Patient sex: M
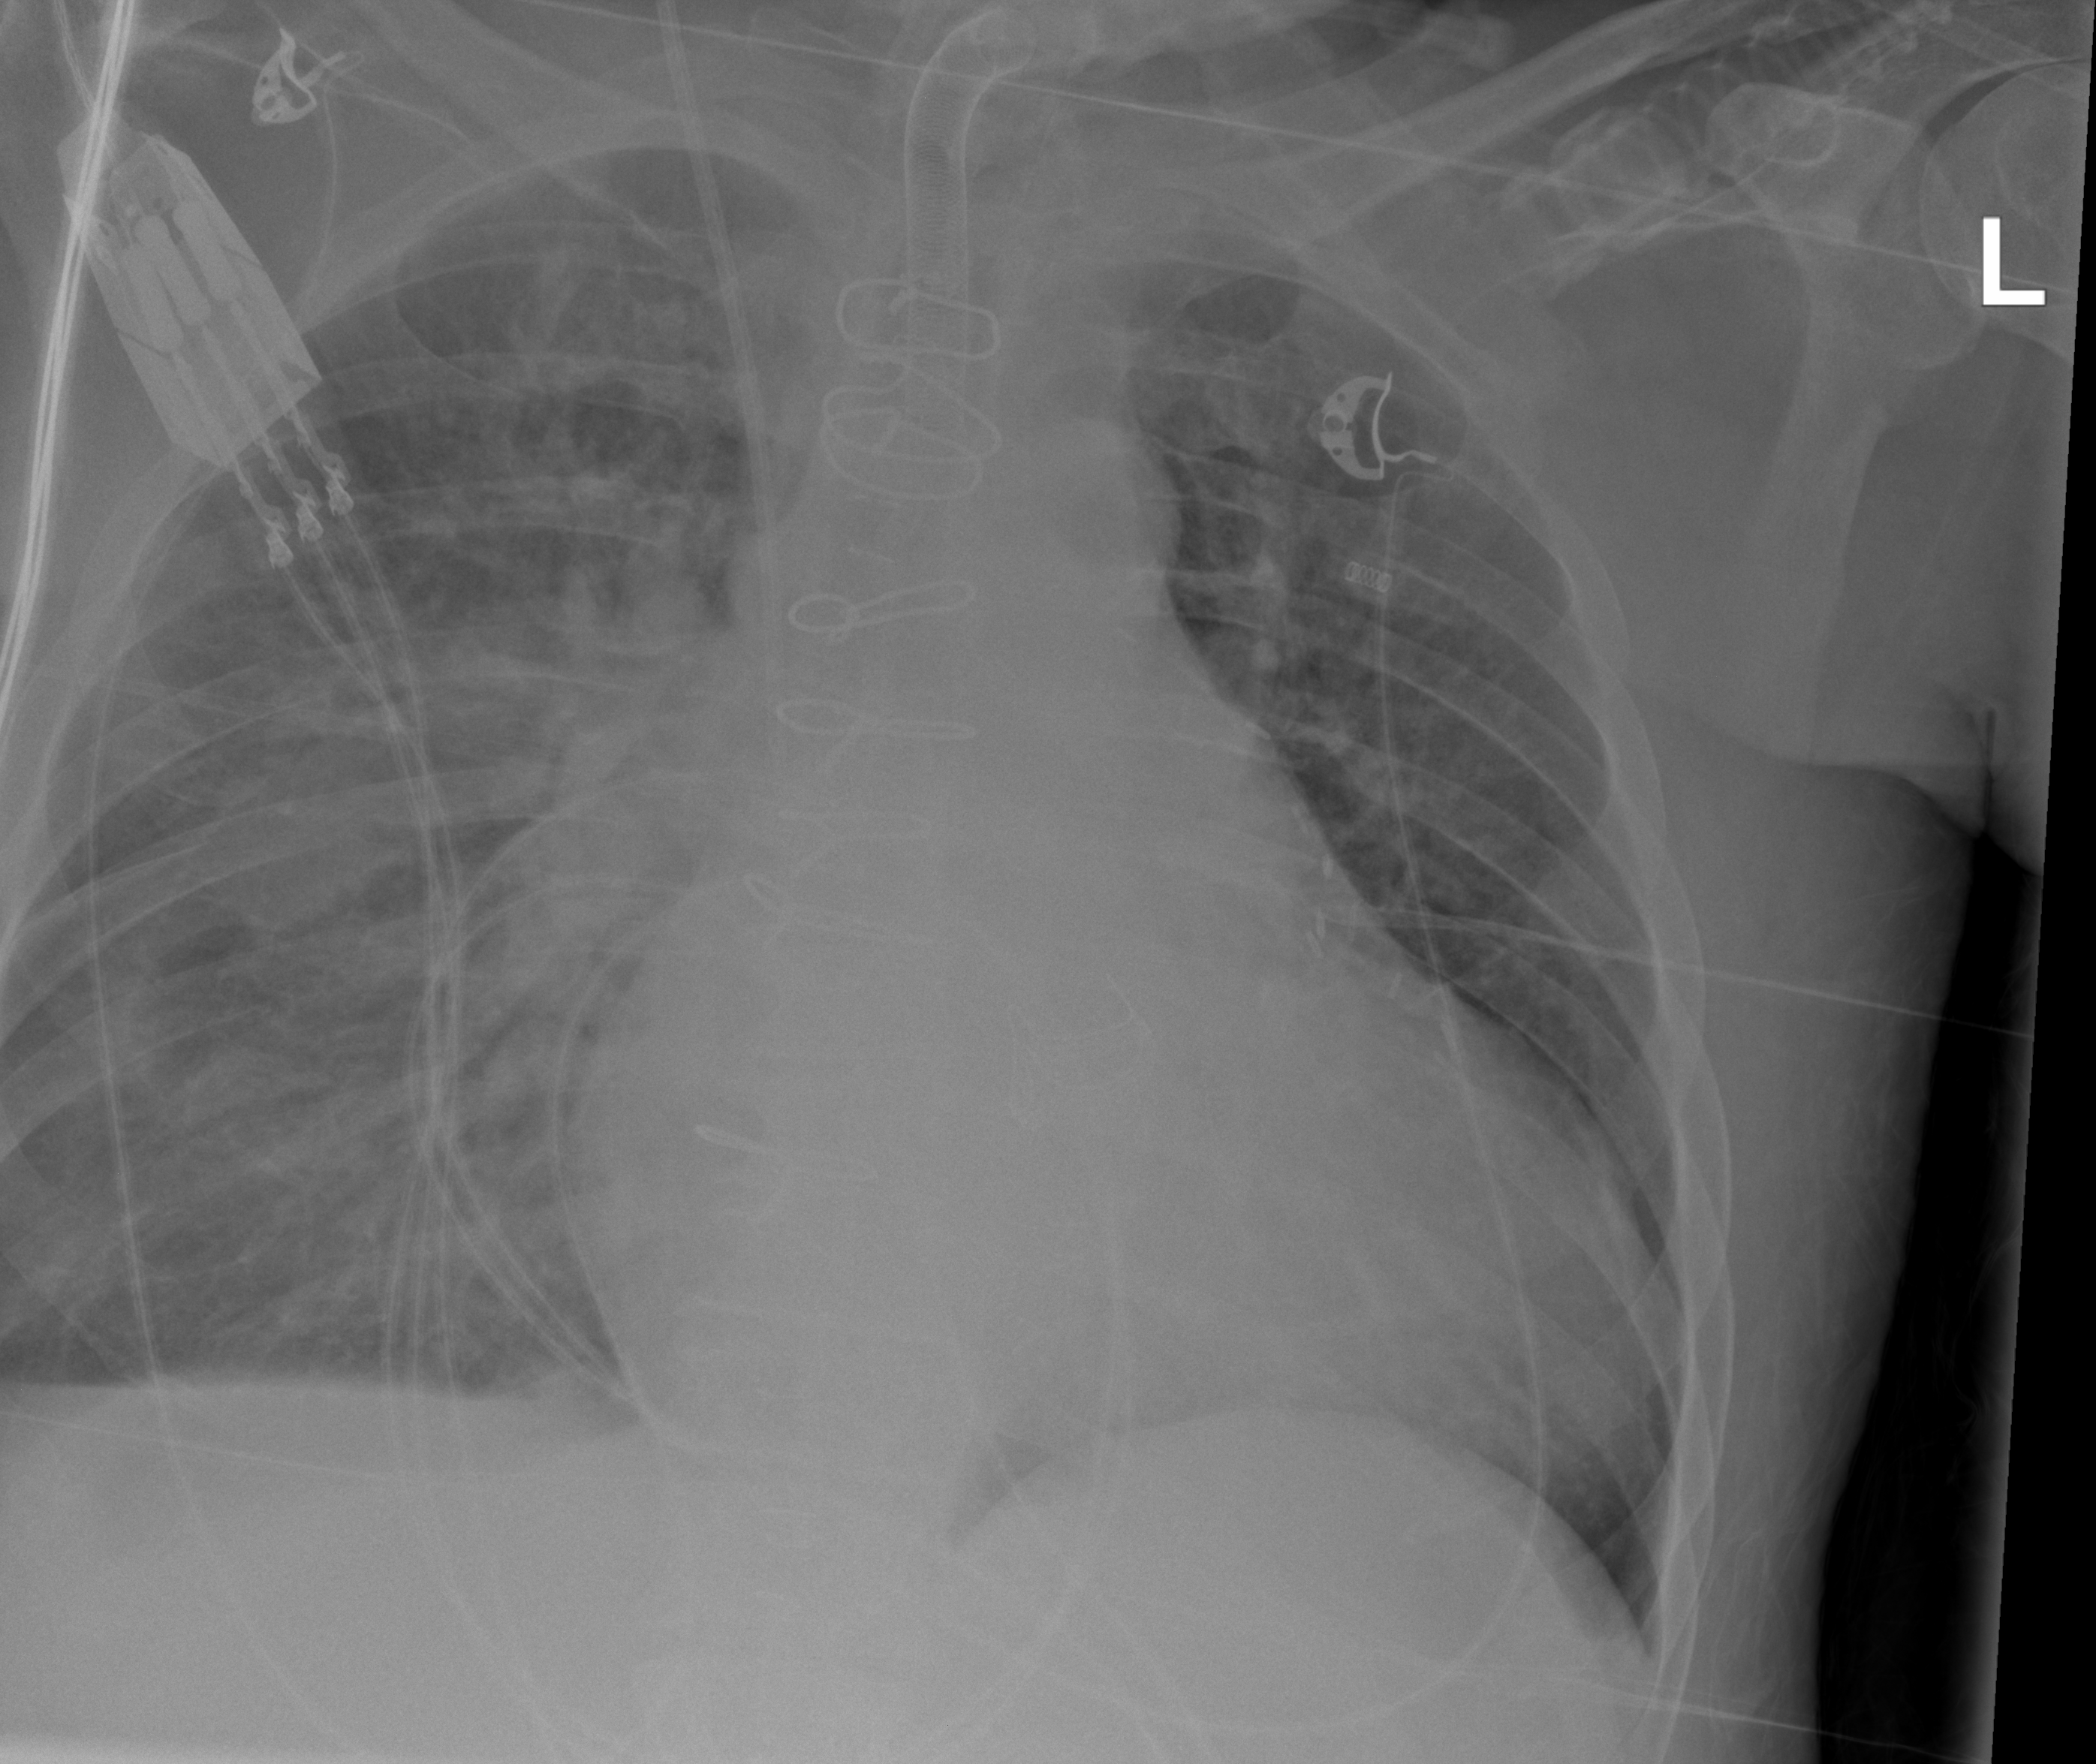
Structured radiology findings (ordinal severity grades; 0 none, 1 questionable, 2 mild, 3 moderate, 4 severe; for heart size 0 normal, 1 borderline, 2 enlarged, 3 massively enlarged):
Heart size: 2
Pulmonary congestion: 2
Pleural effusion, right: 2
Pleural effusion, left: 0
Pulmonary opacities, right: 2
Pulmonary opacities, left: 2
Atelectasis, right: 2
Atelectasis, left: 2